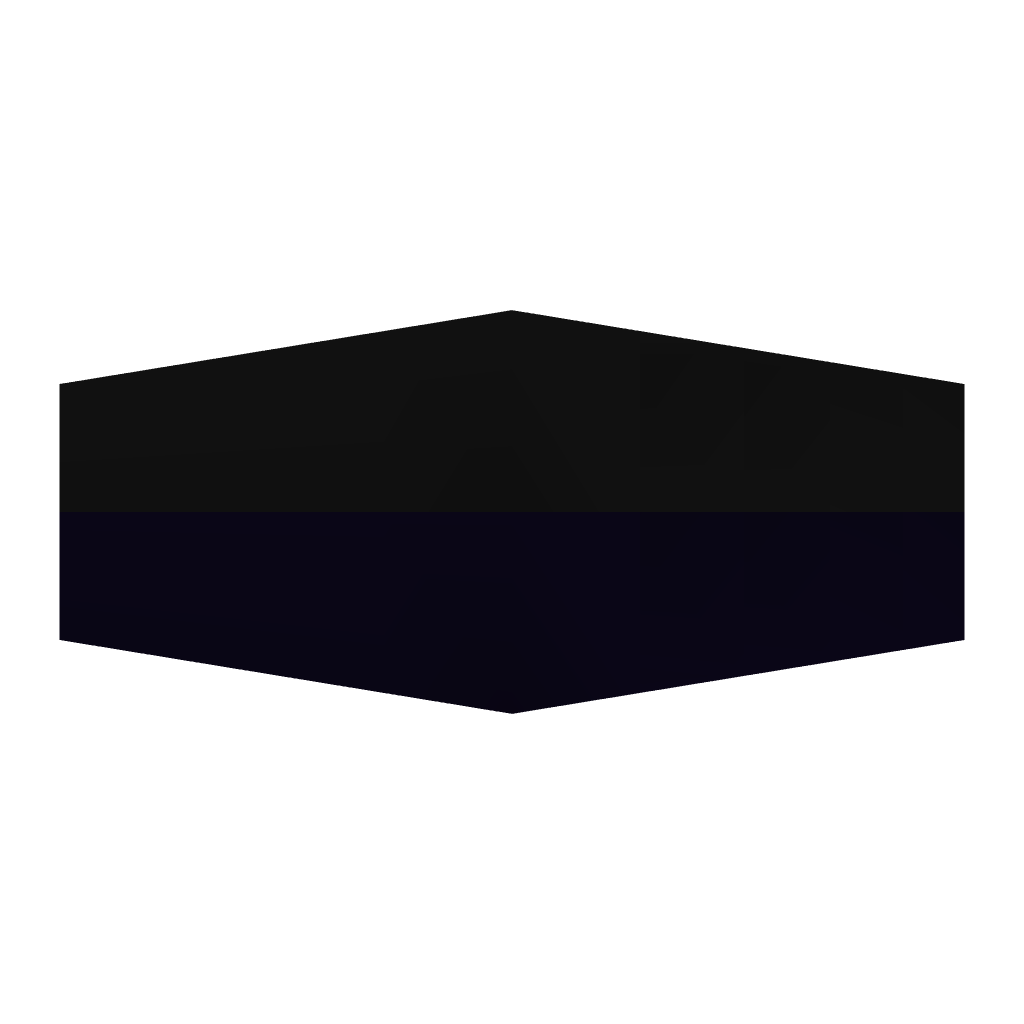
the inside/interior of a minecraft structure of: Simple Tnt Jumper